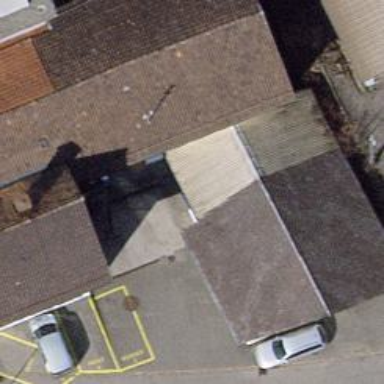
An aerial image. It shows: Building housing car repair shop.